Interaction volume radius: 5 \u00c5
Interaction volume height: 25 \u00c5
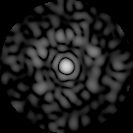
Disorder parameter: 0.8142